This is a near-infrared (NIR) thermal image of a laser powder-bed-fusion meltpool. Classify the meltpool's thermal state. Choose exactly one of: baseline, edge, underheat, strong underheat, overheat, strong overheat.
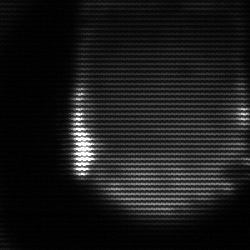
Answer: edge